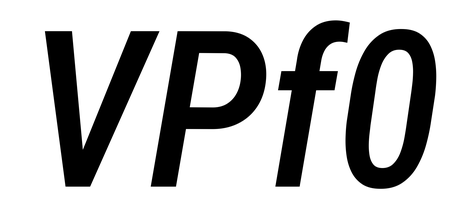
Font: Roboto-Italic_Condensed_Medium_Italic